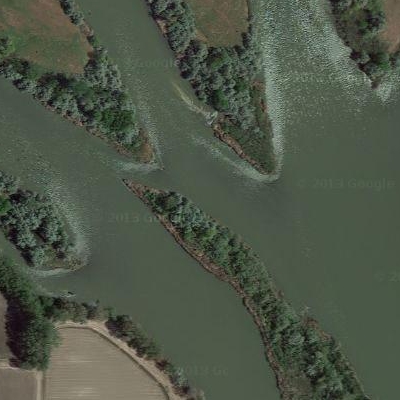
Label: dRiverLake